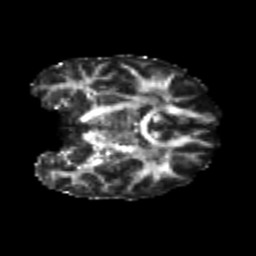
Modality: FA
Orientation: coronal
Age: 20
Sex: female
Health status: healthy
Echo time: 0.074 s